Question: [][I
I used Cloud Functions to process payments using stripe.But I encountered the following error.How to connect to stripe??
and this is my index.js file
'''
const https = require( 'firebase-functions');
const functions = require('firebase-functions');
const Firestore = require('@google-cloud/firestore');
const firestore = new Firestore();
const admin = require('firebase-admin');
admin.initializeApp(functions.config().firebase);
exports.helloUser = functions.firestore
.document('stripetoken/{tokenId}')
.onCreate(event =>{
//var tokendata = event.data.data();
var tokenId = event.params.tokenId;
const stripe = require("stripe")("sk_test_l3ehpEzKMk4EAGZQ0QS64vgO")
stripe.customers.create({
email: "galladivya3@gmail.com",
source: tokenId,
}).then(function(customer) {
// YOUR CODE: Save the customer ID and other info in a database for later.
return stripe.charges.create({
amount: 1000,
currency: "usd",
customer: customer.id,
});
}).then(function(charge) {
// Use and save the charge info.
});
});
'''
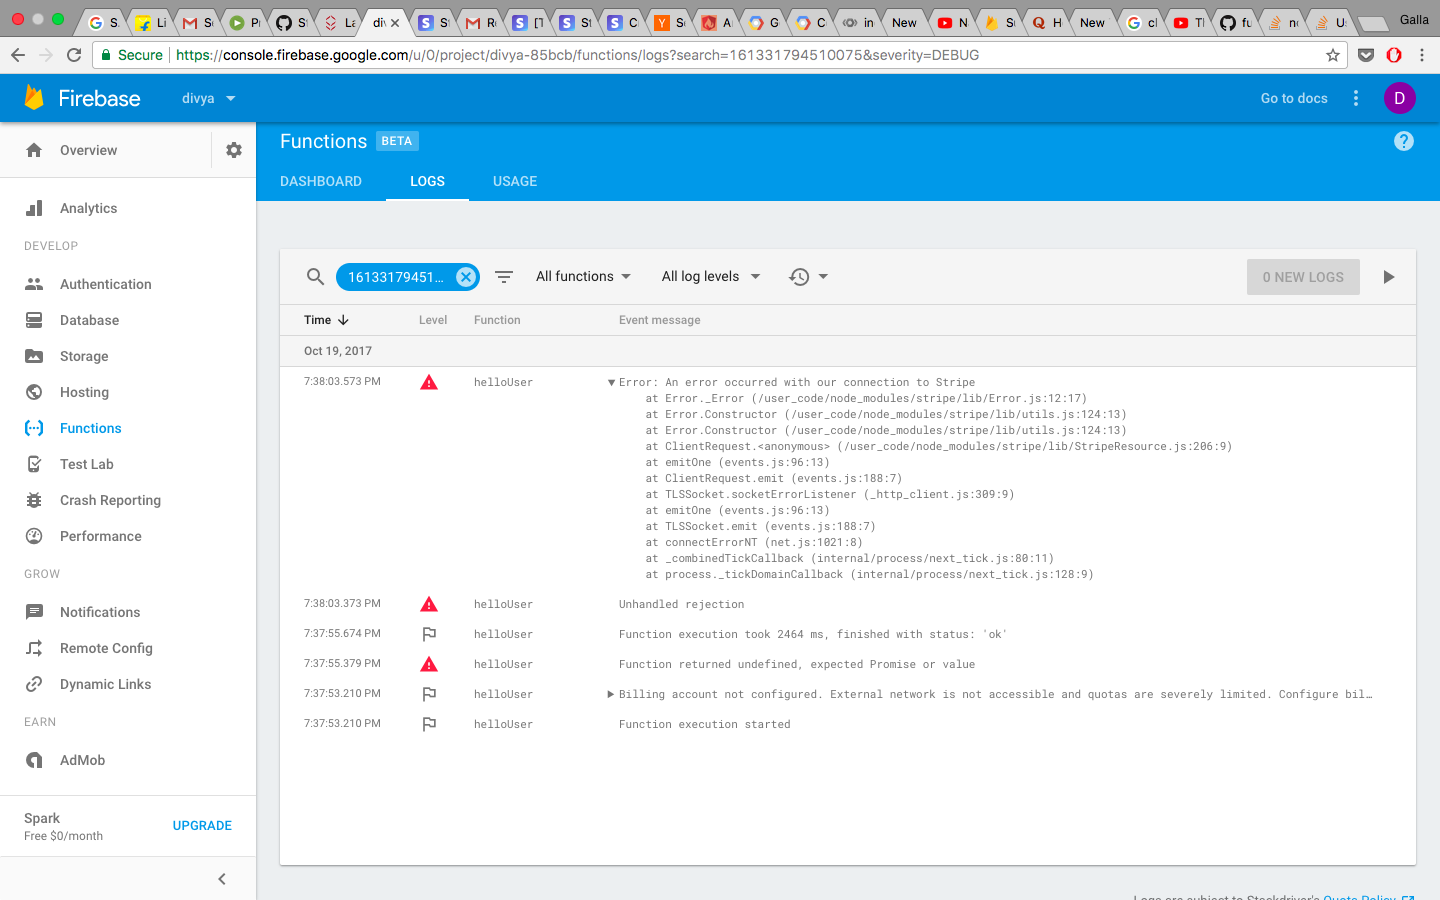
Answer: If you look further down the logs, you'll see that there's a note about having <URL>